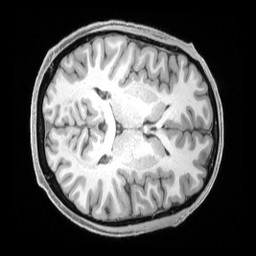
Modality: T1w
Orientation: axial
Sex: male
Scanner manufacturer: siemens
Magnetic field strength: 3 T
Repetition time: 2.4 s
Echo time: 0.00222 s